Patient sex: M
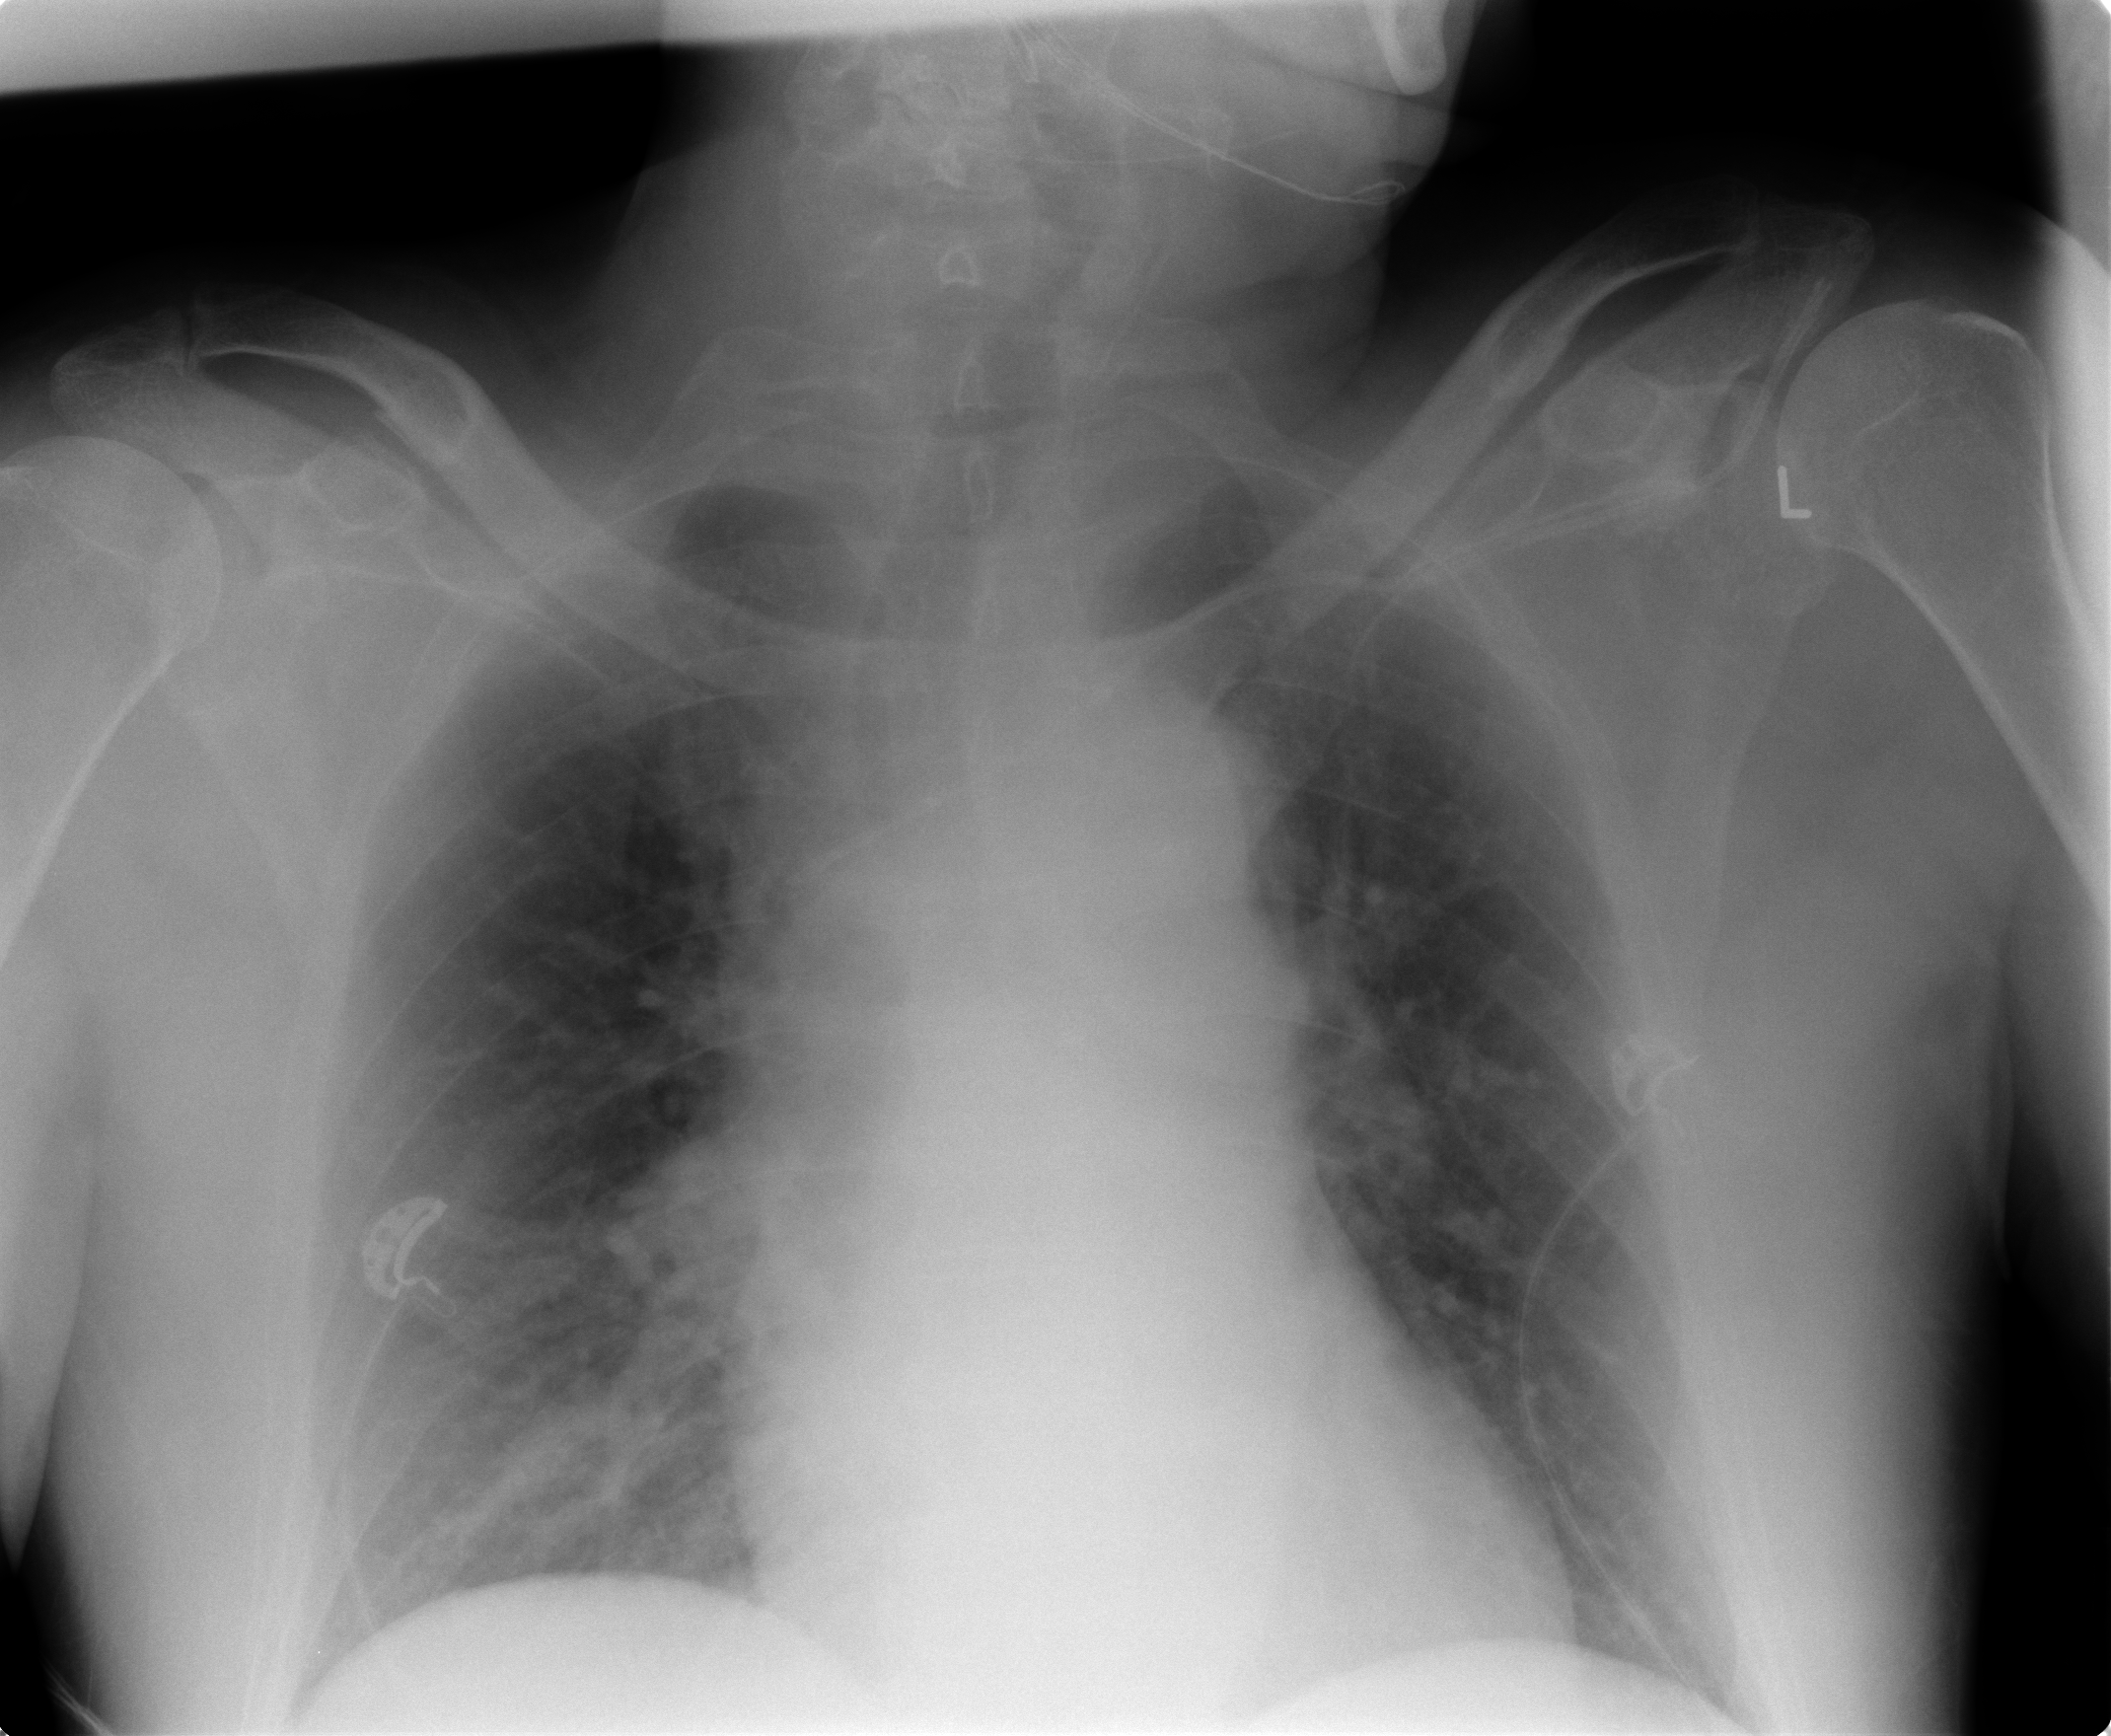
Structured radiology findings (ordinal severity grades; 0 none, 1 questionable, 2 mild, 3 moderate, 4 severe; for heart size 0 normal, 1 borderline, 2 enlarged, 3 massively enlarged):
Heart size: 1
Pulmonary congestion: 2
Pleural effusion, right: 0
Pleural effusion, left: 0
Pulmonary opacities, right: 0
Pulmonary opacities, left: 0
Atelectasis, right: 0
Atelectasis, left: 0